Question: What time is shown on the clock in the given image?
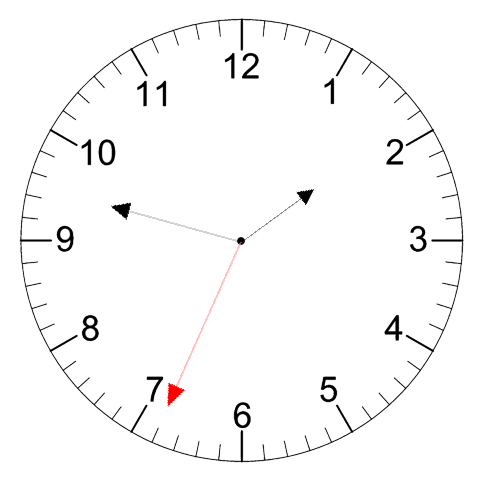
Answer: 01:47:34